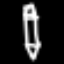
Label: pencil